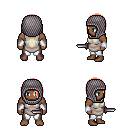
a pixel art fantasy rpg character, male body template, human, dark skin, white tunic, white pants, red bangs hairstyle, chain hood, white cloth bracers, dagger, four views (front, back, left, right), 2x2 character sprite sheet, small pixel art, hard edges, no anti-aliasing